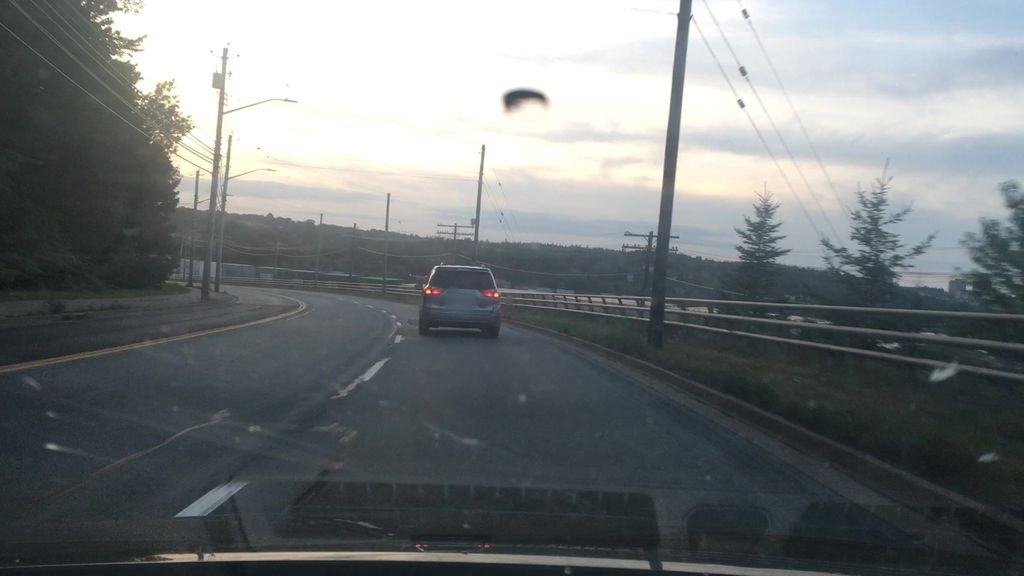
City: halifax